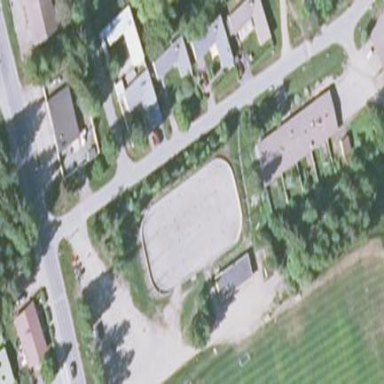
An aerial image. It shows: Pitch designed for ice hockey.